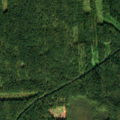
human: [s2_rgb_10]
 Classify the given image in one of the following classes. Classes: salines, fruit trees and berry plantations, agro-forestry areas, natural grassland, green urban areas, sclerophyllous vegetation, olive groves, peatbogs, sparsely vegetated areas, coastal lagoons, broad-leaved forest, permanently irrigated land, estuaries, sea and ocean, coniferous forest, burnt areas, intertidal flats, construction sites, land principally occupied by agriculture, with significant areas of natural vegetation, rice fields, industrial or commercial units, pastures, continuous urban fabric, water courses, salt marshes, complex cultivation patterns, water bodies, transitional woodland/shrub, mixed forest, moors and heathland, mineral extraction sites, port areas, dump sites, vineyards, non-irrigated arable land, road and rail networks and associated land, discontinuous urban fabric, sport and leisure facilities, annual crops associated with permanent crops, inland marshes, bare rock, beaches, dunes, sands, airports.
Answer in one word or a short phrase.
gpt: coniferous forest, mixed forest, transitional woodland/shrub